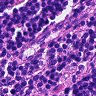
Metastatic tissue present: no